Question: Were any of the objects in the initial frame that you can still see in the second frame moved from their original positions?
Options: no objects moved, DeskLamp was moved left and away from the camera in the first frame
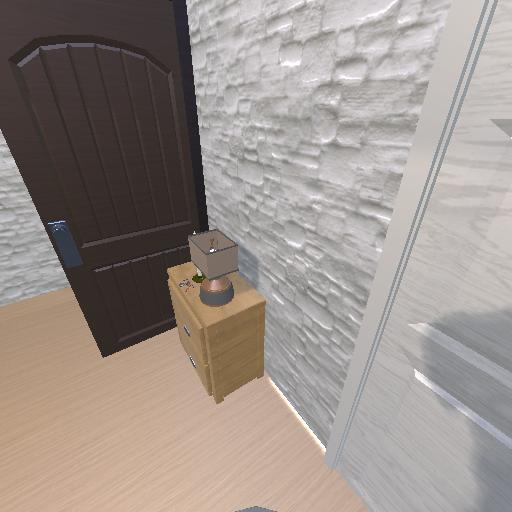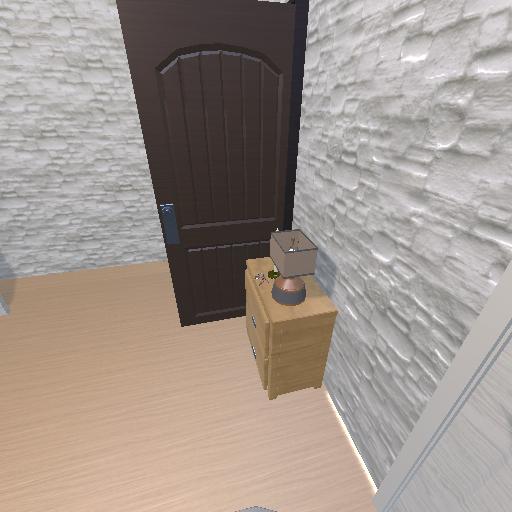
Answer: no objects moved